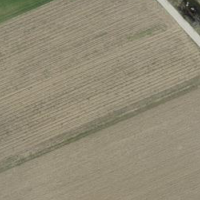
EUNIS habitat code: 52
Species observed at this site:
Dendrocopos major
Aglais io